Question: I am using <URL> format for APIs. The thing is how I am going to make OpenAPI input being larger by using textarea?

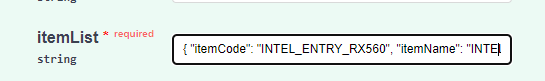
Answer: i've hacked.
my way is when specific field name, change input(type=text) to textarea.
first,
you serve self-hosting javascript and css for docs.
<URL>.
second,
you change javascript source code like this.
'''
var is_textarea = false;
// when fieldname is info_body, change to textarea
if(i === "info_body") {
is_textarea = true;
}
return l && "file" === l ? D.a.createElement(d, {
type: "file",
className: o.length ? "invalid" : "",
title: o.length ? o : "",
onChange: this.onChange,
disabled: h
}) :( !is_textarea ? D.a.createElement(kr.a, {
type: c && "password" === c ? "password" : "text",
className: o.length ? "invalid" : "",
title: o.length ? o : "",
value: n,
minLength: 0,
debounceTimeout: 350,
placeholder: i,
onChange: this.onChange,
disabled: h
}) : (D.a.createElement("textarea",{
className: o.length ? "invalid" : "",
title: o.length ? o : "",
value: n,
minLength: 0,
debounceTimeout: 350,
placeholder: i,
onChange: this.onChange,
disabled: h
}))) // here!
'''
you can hack css for more pretty but not need it for me.
enjoy.
<URL>